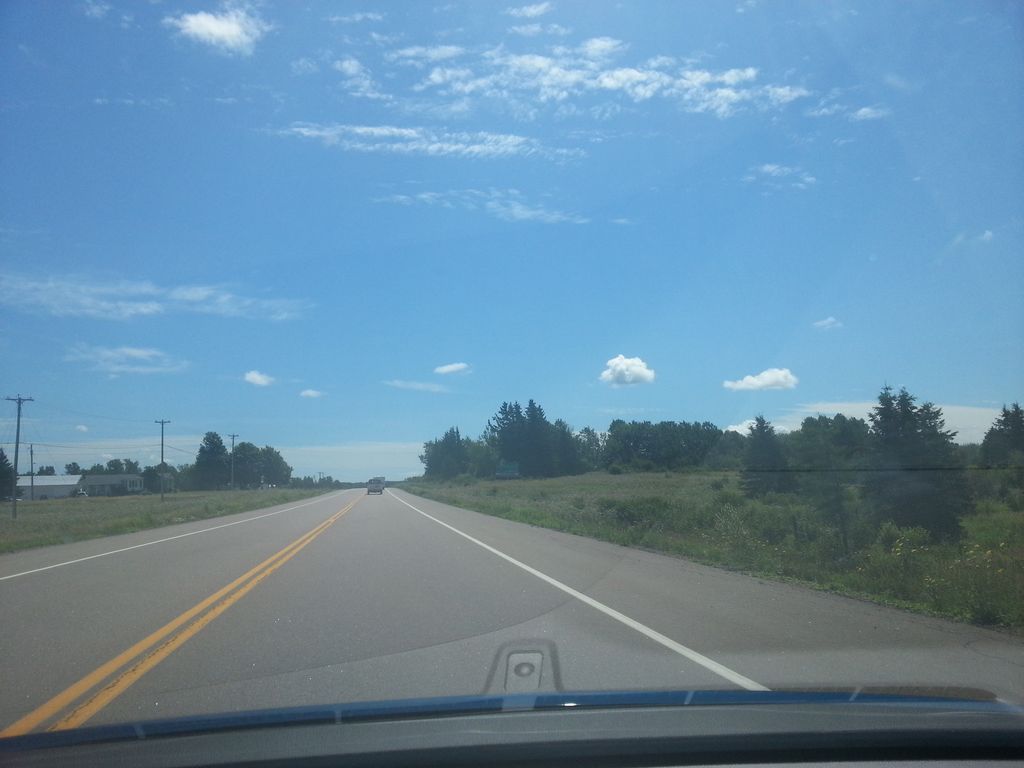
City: charlottetown